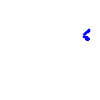
Particle: electron